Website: walmart
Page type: billing-address
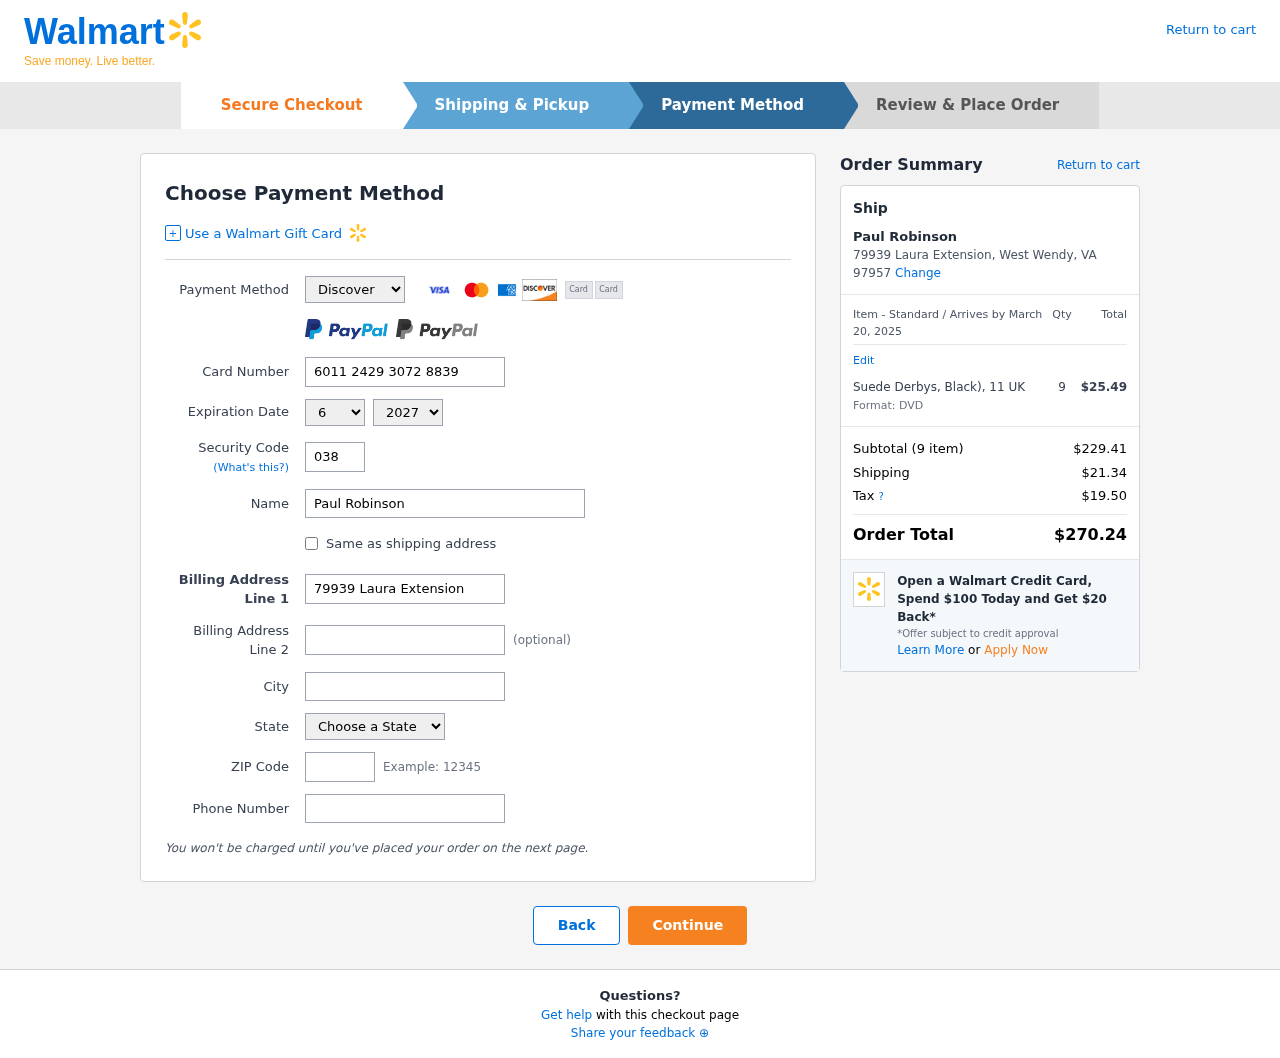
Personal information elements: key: PII_CARD_CVV
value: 038
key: PII_CARD_EXPIRY_MONTH
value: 06
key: PII_CARD_EXPIRY_YEAR
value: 27
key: PII_CARD_NUMBER
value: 6011 2429 3072 8839
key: PII_CARD_TYPE
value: Discover
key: PII_CITY
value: West Wendy
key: PII_CITY_STATE_ZIP
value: West Wendy, VA 97957
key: PII_FULLNAME
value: Paul Robinson
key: PII_PHONE
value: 7596275142
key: PII_POSTCODE
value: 97957
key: PII_STATE
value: Virginia
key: PII_STREET
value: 79939 Laura Extension
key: PII_FULLNAME2
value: Paul Robinson
Product elements: key: PRODUCT1_NAME
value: Suede Derbys, Black), 11 UK
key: PRODUCT1_PRICE
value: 25.49
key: PRODUCT1_QUANTITY
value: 9
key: PRODUCT1_DESC
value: Format: DVD
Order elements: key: ORDER_DELIVERY_DATE
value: March 20, 2025
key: ORDER_NUM_ITEMS
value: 9
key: ORDER_SUBTOTAL
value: $229.41
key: ORDER_SHIPPING_COST
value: $21.34
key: ORDER_TAX
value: $19.50
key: ORDER_TOTAL
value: $270.24